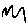
Label: zigzag